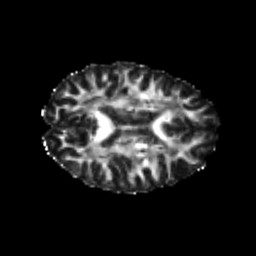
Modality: FA
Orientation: axial
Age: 23
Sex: female
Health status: healthy
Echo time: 0.074 s